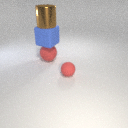
large brown metal cylinder above large red rubber sphere